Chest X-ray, PA view. Patient: 60 years old, sex F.
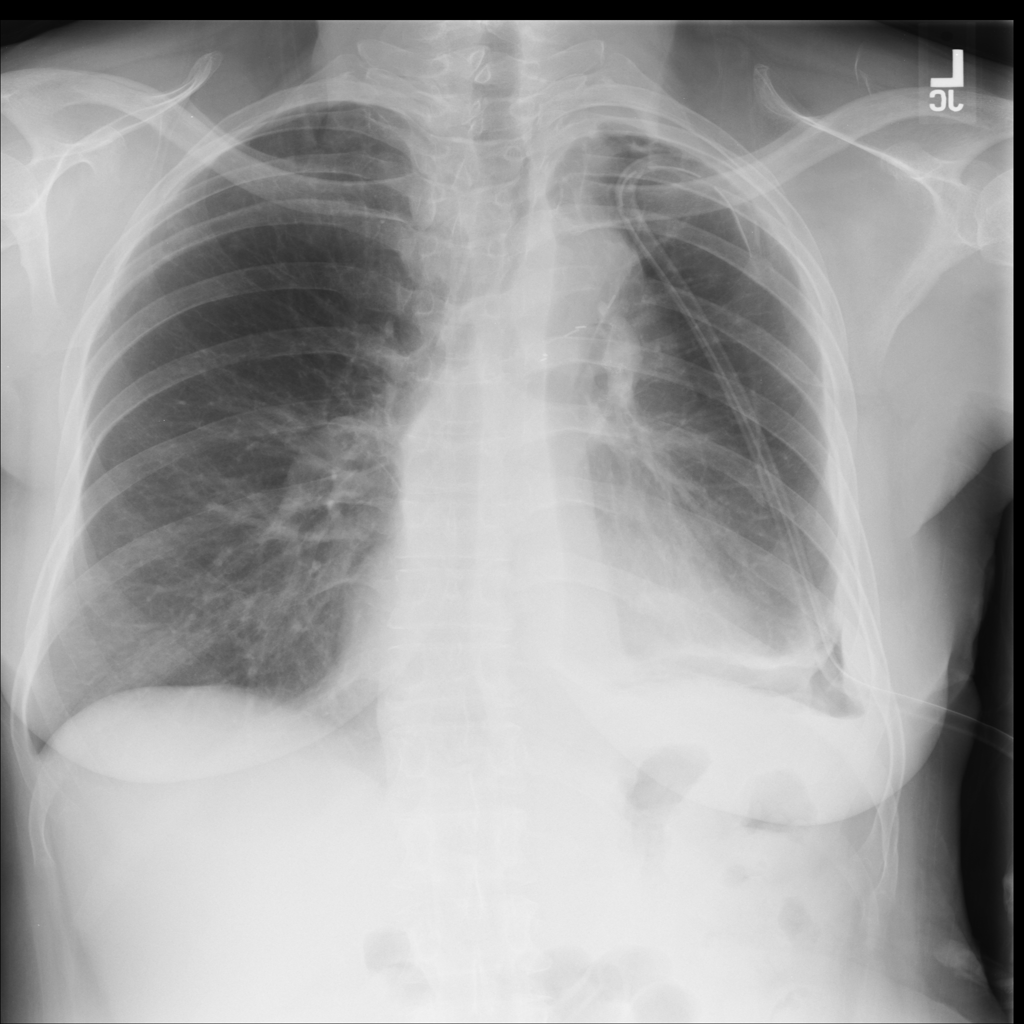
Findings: Pneumothorax